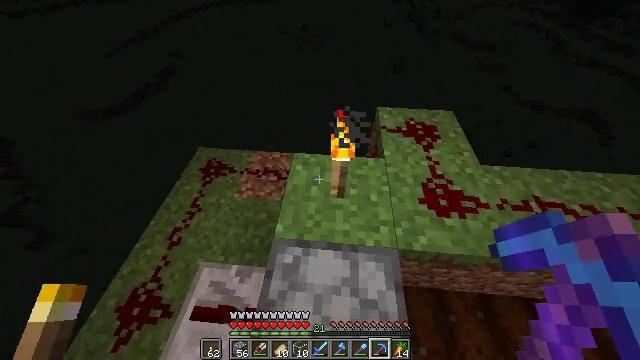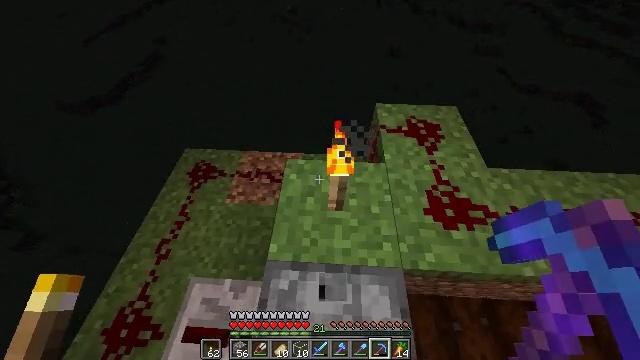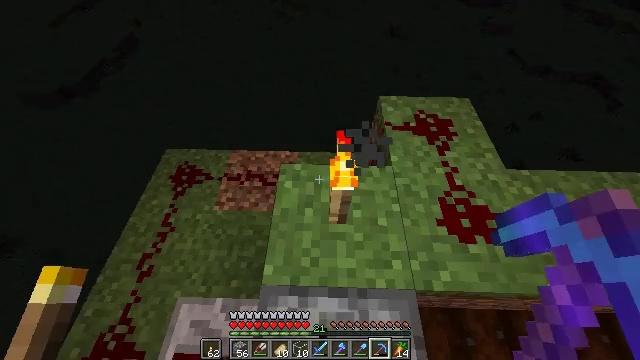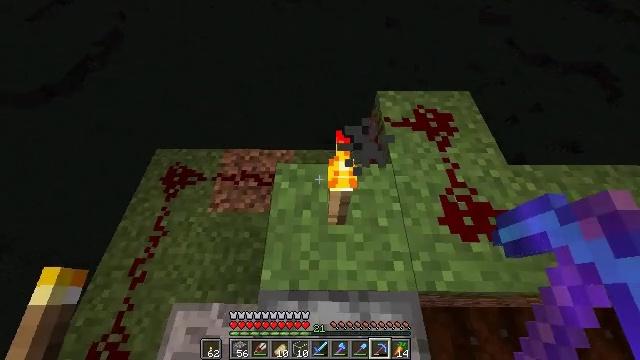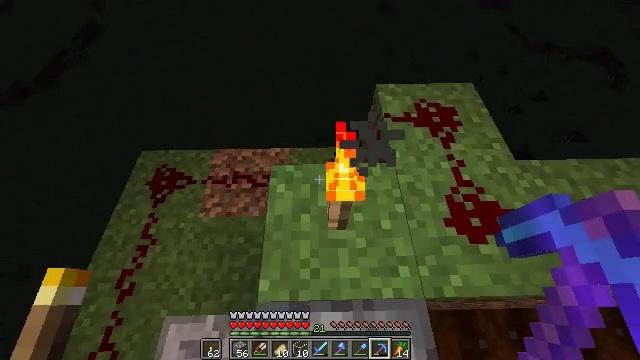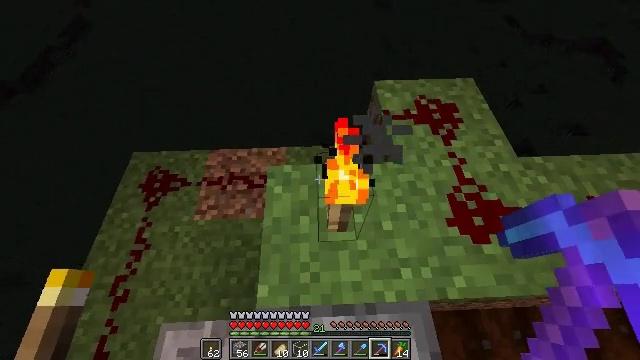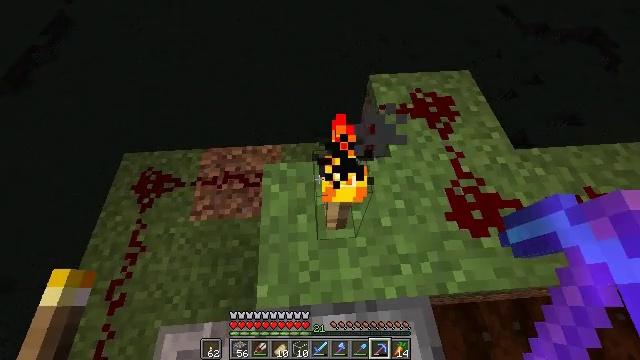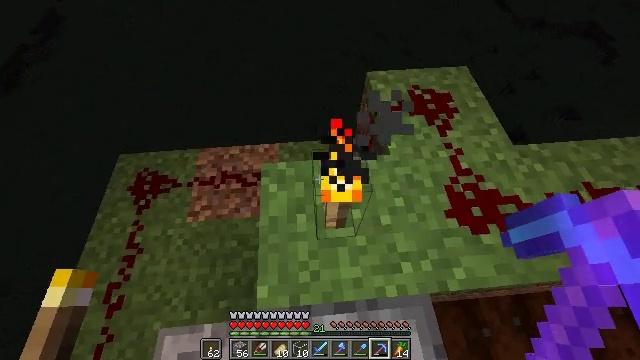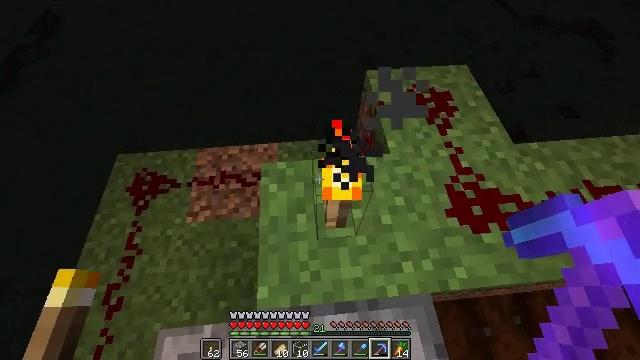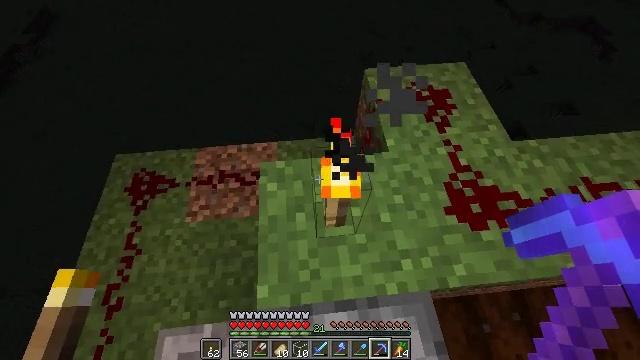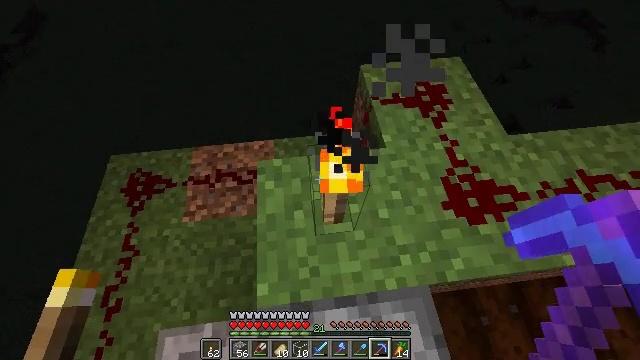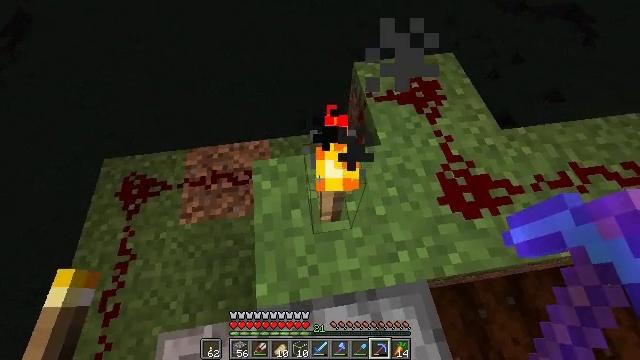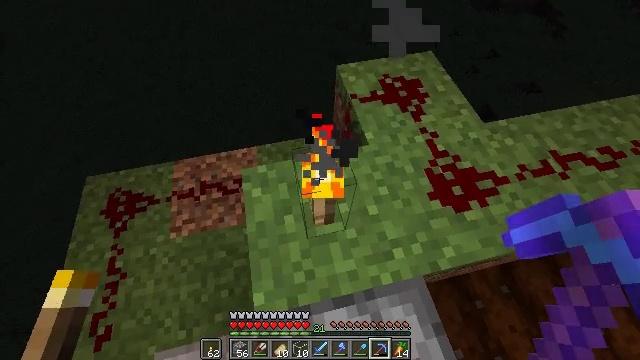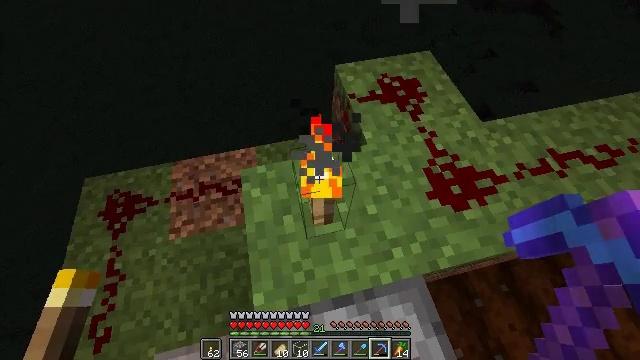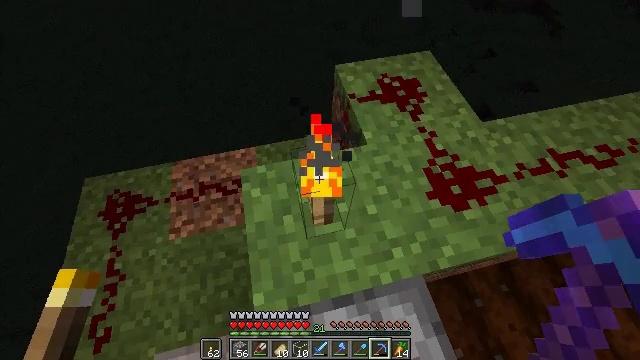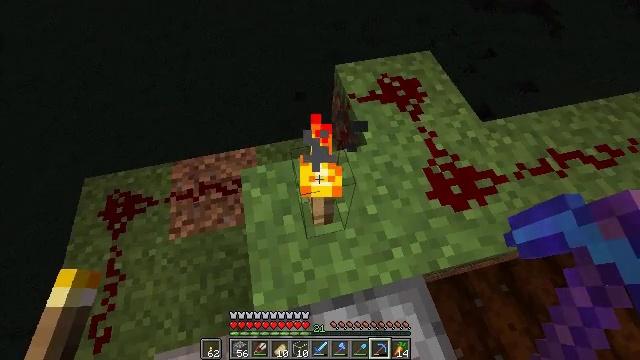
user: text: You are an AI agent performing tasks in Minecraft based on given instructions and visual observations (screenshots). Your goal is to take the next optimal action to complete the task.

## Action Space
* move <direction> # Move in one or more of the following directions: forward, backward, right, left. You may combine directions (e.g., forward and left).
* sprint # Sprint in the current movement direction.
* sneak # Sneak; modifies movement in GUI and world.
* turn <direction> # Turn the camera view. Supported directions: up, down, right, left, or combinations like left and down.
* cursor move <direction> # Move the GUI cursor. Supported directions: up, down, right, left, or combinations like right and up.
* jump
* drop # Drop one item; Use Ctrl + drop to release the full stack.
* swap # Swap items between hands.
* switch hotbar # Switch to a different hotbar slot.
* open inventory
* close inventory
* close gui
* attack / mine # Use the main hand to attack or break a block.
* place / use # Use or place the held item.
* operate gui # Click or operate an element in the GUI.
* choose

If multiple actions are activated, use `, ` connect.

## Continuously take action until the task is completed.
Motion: motion action
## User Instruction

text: Collect redstone wire by mining it.
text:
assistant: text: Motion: turn right and down
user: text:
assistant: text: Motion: turn right and down
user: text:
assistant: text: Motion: turn right
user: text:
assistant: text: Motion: turn right
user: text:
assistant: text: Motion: turn right
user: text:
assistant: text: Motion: turn right
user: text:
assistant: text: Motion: no_op
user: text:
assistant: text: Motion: no_op
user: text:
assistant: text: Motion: no_op
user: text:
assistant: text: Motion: turn right
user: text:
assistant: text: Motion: turn right
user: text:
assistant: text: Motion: turn right
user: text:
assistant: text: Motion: no_op
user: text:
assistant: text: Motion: no_op
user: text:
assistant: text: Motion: no_op
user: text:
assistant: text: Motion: no_op
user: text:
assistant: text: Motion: no_op
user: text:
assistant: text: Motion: turn right
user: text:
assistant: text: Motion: turn right
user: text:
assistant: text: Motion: no_op
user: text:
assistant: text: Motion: no_op
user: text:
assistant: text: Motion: no_op
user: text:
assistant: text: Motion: turn right
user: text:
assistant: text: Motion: turn right
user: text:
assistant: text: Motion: turn right and up
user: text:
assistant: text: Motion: turn right and up
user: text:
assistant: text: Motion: move left, turn right and up
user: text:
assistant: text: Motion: move forward and move left, turn right and up
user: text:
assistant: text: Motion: move forward and move left, turn right
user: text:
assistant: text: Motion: move left, turn right